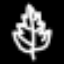
Label: leaf